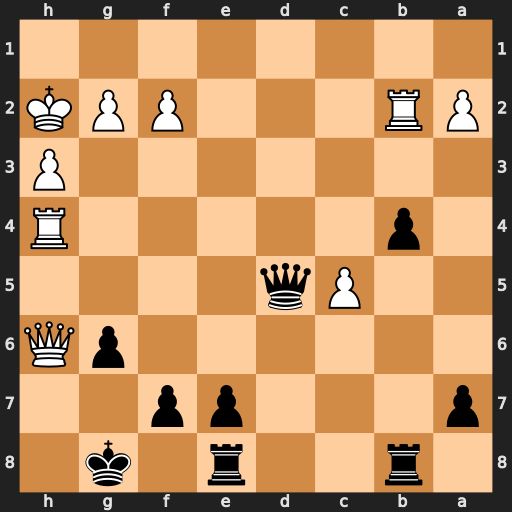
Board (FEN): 1r2r1k1/p3pp2/6pQ/2Pq4/1p5R/7P/PR3PPK/8
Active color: b
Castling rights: -
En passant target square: -
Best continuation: Qe5+ f4 Qxb2